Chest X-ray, AP view. Patient: 69 years old, sex M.
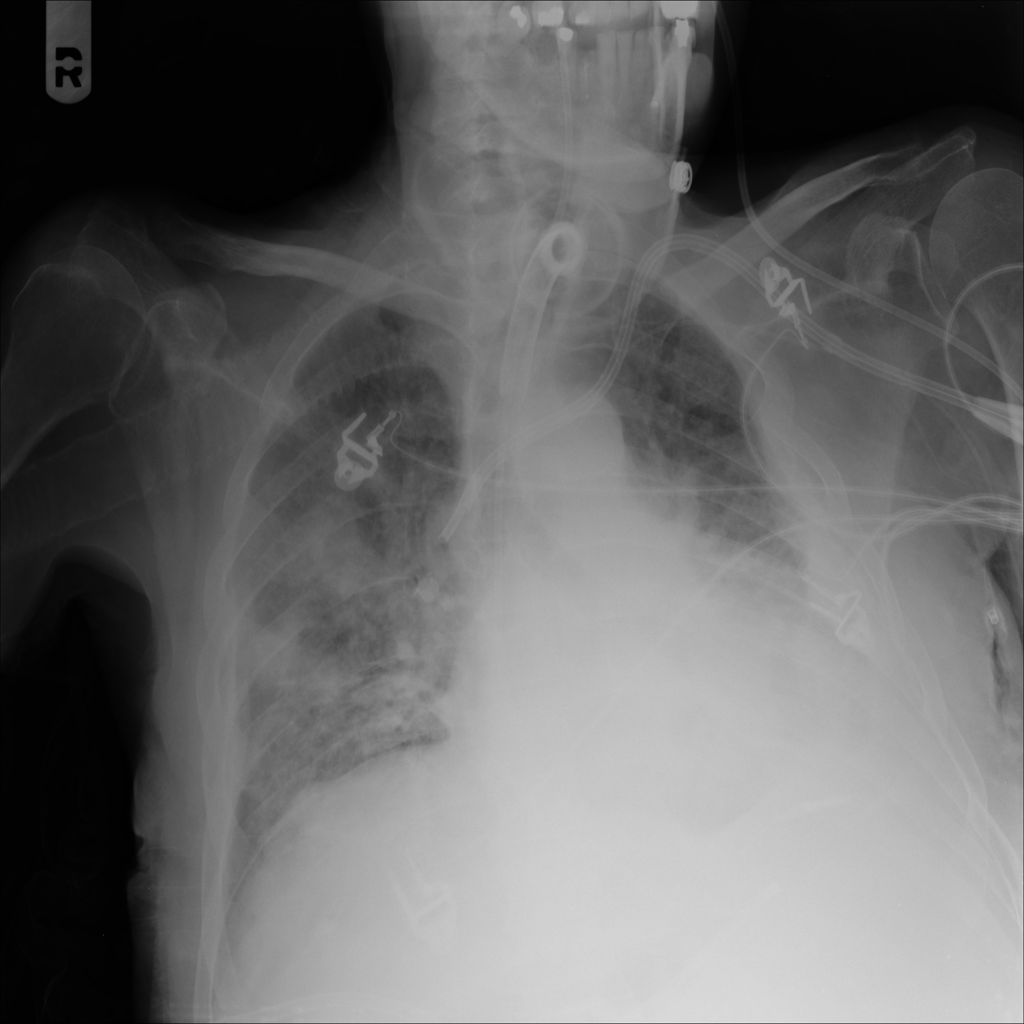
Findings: Effusion, Infiltration